Question: I've been searching around but could not find any answers to this. What I'm trying to implement is an EditText similar to the 'To' field found in the composing screen of the ICS gmail app.
Here's an image describing what I want:

I'm thinking of extending 'EditText' and implementing my own custom 'EditText' class but I'm not really sure how to do that or even if that's the best solution. Any thoughts?
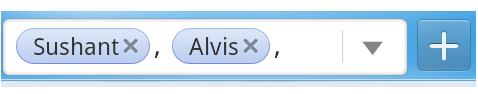
Answer: Hm, took a while to find a similar question but nonetheless, here's the <URL>. I knew other people had this kind of problem before! Thanks to CommonsWare for pointing me in the right direction.